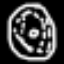
Label: donut